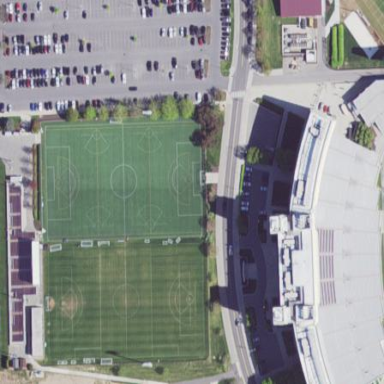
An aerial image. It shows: Practice fields for multiple sports on pitch land.